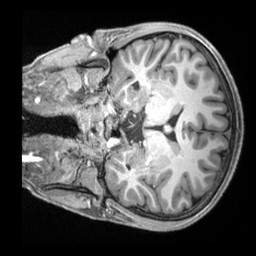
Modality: T1w
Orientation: coronal
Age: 19
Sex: male
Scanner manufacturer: siemens
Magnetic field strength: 3 T
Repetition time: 2.4 s
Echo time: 0.00226 s